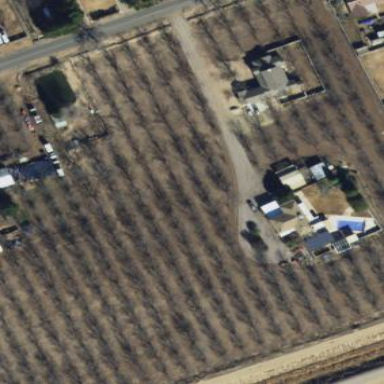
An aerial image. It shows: Orchard.